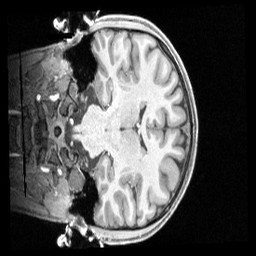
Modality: T1w
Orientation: coronal
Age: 21
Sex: female
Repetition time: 2.4 s
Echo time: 0.00222 s